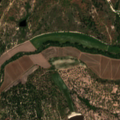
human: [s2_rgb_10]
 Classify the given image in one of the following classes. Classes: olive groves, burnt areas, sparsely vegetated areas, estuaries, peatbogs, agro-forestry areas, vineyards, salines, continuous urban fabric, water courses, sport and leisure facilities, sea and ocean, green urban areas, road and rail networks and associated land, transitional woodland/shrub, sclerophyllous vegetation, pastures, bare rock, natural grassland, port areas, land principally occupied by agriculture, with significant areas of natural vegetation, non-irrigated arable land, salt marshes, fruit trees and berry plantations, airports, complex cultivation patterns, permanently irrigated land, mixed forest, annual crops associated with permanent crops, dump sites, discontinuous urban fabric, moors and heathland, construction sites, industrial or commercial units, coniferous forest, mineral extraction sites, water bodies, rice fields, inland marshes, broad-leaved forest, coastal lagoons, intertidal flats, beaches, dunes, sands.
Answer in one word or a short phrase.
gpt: rice fields, agro-forestry areas, broad-leaved forest, mixed forest